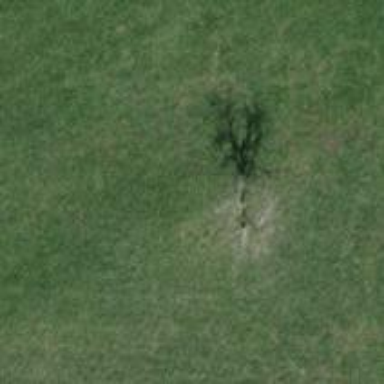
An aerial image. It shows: Beautiful tree in nature.